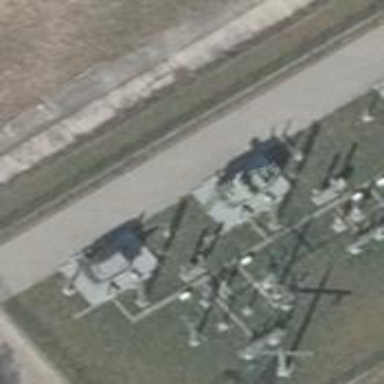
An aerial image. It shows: Power line in the image.